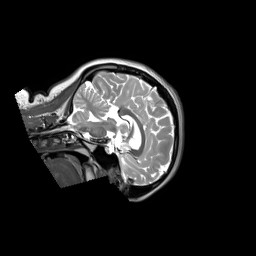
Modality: T2w
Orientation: sagittal
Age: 26
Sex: female
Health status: ill
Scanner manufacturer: siemens
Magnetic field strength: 3 T
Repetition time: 2.8 s
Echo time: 0.326 s